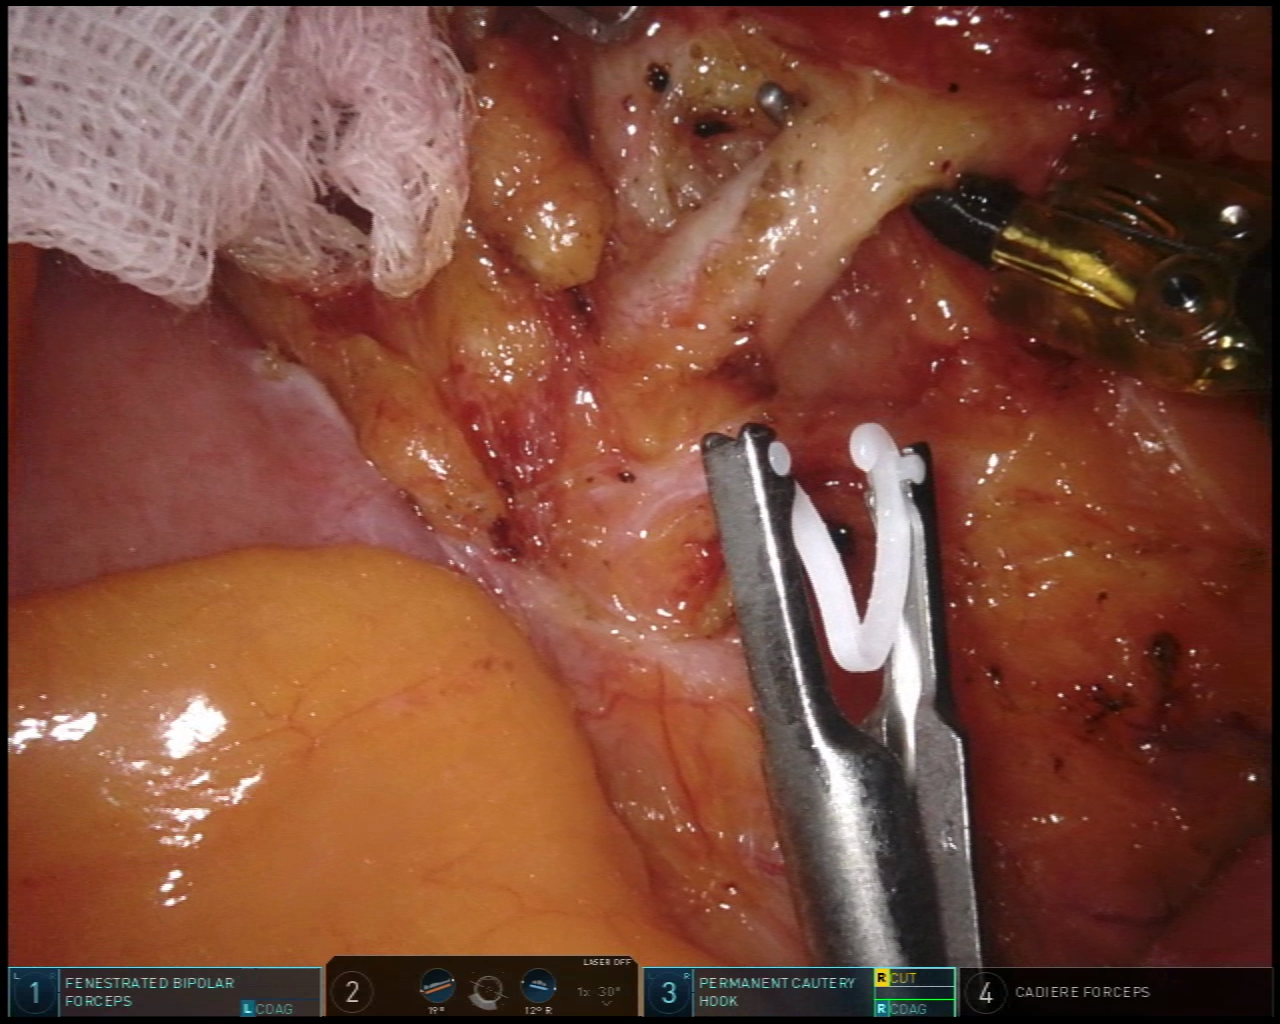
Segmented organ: inferior_mesenteric_artery
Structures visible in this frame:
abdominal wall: no
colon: no
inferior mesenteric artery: yes
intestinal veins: no
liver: no
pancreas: no
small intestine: yes
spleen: no
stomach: no
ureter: no
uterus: no
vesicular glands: no